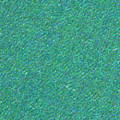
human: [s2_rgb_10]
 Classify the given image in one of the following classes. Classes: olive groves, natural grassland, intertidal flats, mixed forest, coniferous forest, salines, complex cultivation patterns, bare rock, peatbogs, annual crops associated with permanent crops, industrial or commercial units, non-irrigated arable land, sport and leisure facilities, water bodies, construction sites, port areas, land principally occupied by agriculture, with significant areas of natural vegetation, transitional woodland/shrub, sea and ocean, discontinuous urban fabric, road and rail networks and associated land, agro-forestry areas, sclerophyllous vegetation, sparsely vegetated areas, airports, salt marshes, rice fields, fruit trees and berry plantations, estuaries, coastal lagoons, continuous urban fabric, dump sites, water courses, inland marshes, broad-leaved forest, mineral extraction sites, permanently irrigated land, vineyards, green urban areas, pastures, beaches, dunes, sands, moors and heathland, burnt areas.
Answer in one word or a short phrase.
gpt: sea and ocean